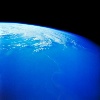
Label: water